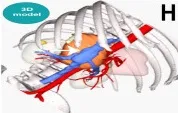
(G, H) The 3D model of the abdominal lesion (arrow).
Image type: radiology (ct)